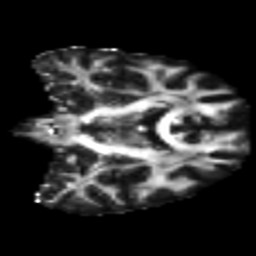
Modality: FA
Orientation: coronal
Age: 39
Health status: ill
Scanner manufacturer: philips
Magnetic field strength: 3 T
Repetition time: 9 s
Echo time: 0.127 s